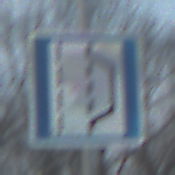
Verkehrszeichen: NothalteUndPannenbucht
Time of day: SunriseSunset
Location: Outdoor (RoadRail)
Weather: PartlyCloudy
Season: NotSpecified
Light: Natural